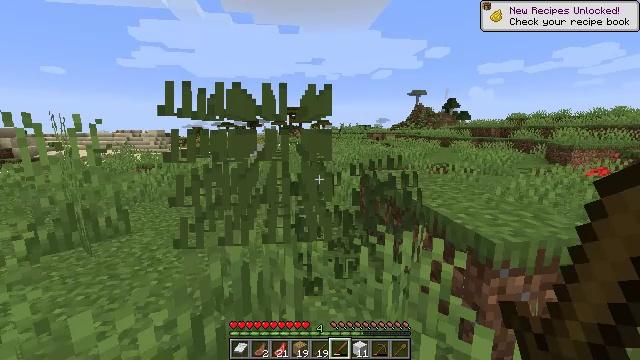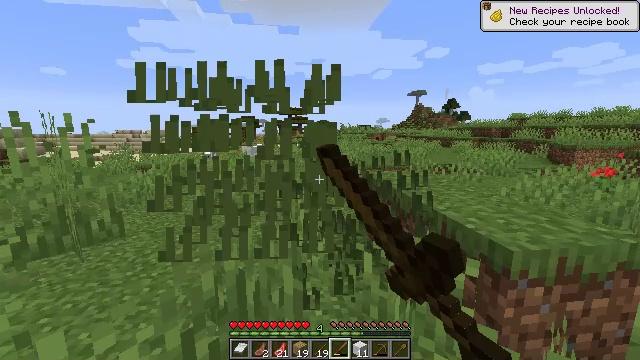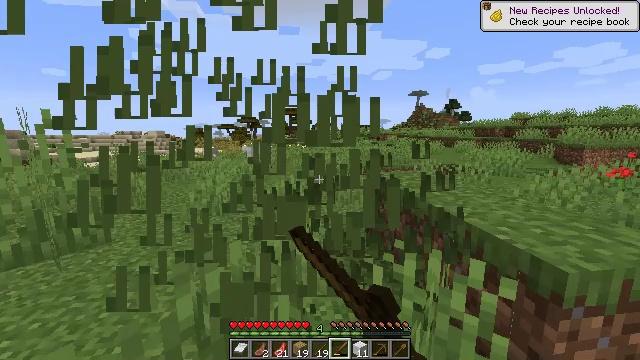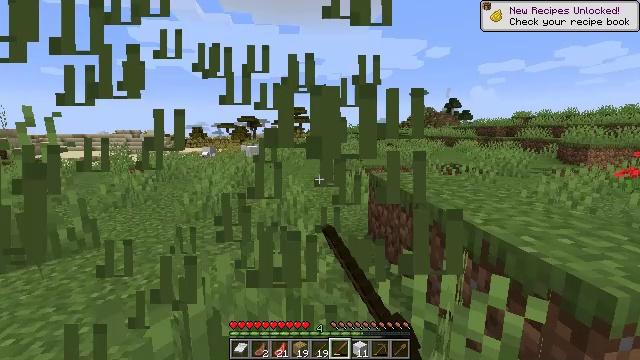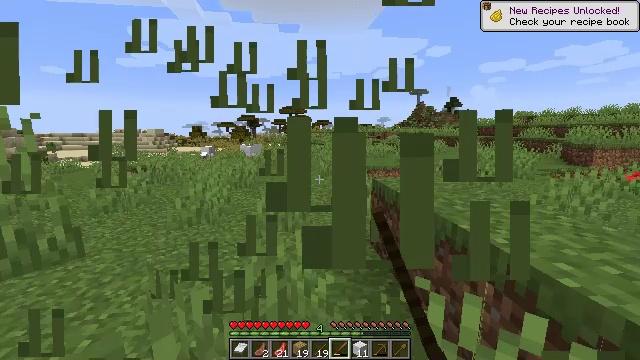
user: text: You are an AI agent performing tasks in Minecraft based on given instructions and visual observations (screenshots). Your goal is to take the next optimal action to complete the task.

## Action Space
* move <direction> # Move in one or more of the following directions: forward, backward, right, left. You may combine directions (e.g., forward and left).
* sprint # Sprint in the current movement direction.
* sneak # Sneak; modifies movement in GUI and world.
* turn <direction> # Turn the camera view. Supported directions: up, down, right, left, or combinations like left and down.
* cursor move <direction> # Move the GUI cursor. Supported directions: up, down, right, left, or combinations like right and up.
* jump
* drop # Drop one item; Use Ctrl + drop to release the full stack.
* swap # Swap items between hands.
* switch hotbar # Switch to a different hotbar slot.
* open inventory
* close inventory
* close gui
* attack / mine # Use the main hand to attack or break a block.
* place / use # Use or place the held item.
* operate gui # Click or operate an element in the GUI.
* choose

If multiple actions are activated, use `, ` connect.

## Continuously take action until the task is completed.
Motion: motion action
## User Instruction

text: Remove the tall grass to clear the area.
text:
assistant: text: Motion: move forward, attack / mine
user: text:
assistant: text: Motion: move forward, attack / mine
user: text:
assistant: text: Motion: move forward
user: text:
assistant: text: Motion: move forward
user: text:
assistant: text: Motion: no_op